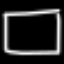
Label: square